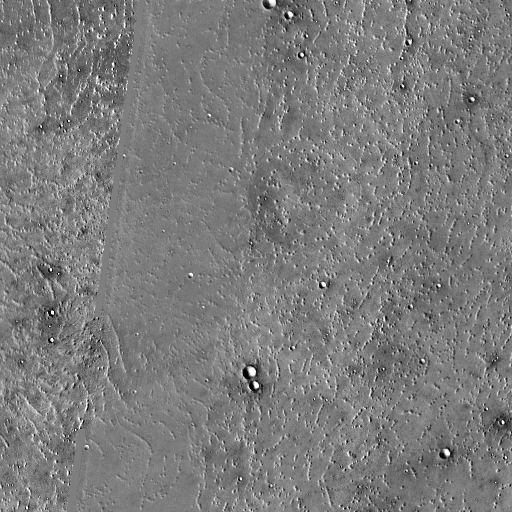
Crater classes present: Background, Other, Buried